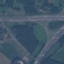
Land use / land cover: Highway